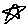
Label: star